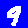
Digit: 9